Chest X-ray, AP view. Patient: 44 years old, sex M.
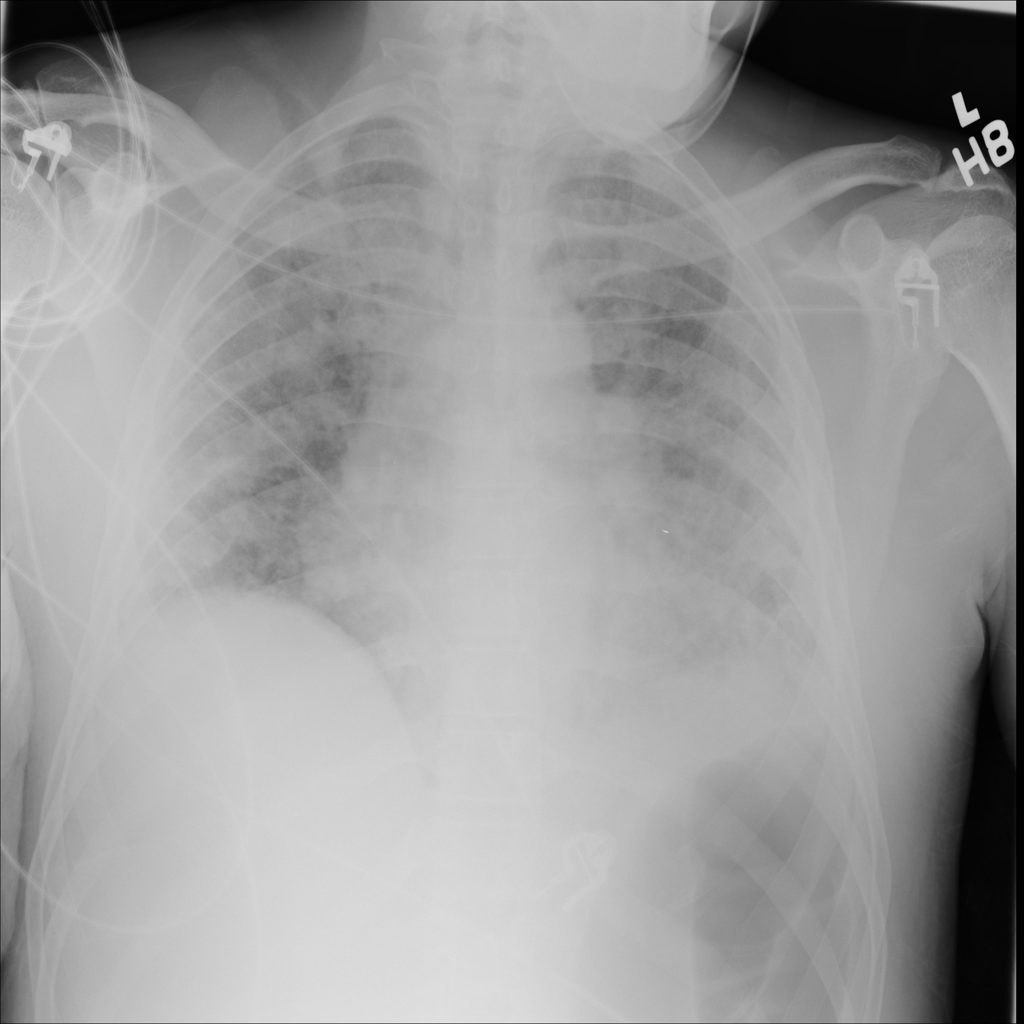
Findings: Consolidation, Infiltration